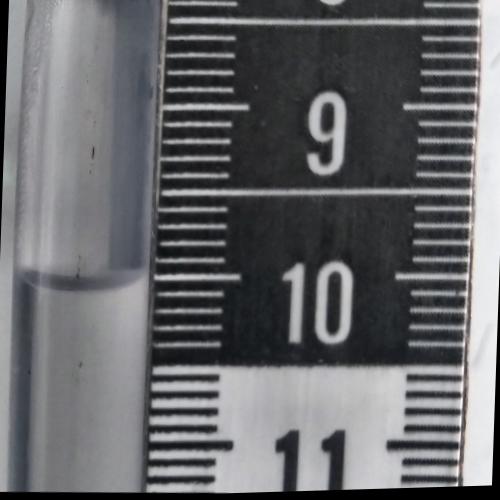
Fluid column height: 10.0 cm